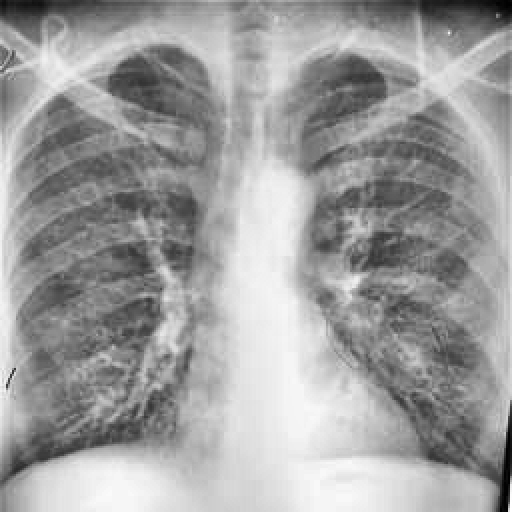
Finding: TUBERCULOSIS